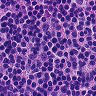
Metastatic tissue present: no